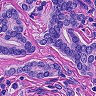
Metastatic tissue present: yes